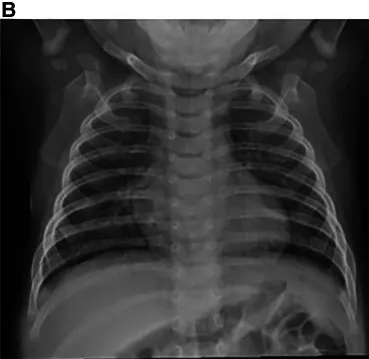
Chest x-ray. (B) Chest x-ray 2 months after thymectomy showed good expansion of both lungs and no recurrence.
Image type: radiology (x_ray)